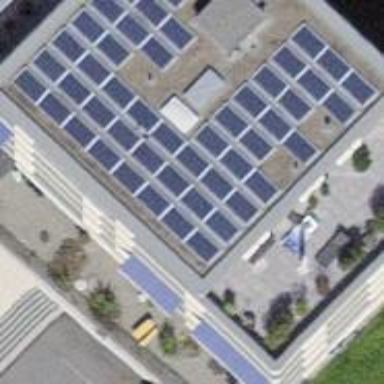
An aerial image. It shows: Solar power generator using photovoltaic panels.